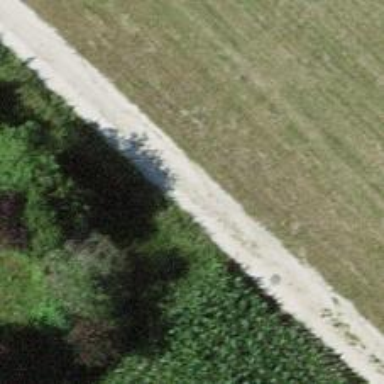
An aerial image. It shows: Gravel track with grade 2 quality.